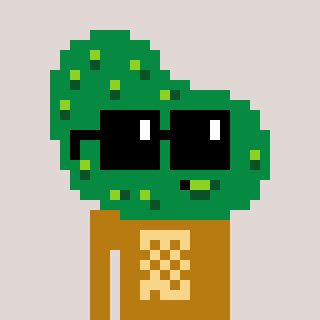
a pixel art character with square black sunglasses, a pickle-shaped head and a gold-colored body on a warm background